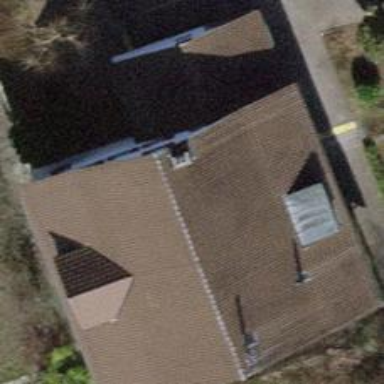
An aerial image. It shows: School building.